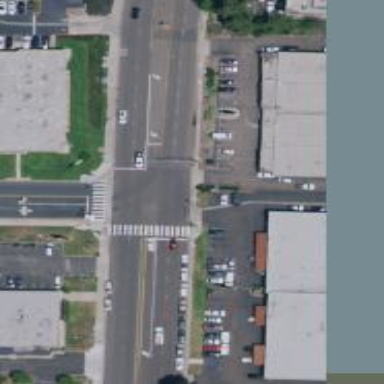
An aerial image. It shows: Secondary road with separate asphalt sidewalk.